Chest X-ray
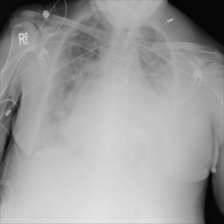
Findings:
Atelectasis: negative
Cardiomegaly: negative
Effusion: negative
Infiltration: positive
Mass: negative
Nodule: negative
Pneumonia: negative
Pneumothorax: negative
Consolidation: negative
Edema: negative
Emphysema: negative
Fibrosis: negative
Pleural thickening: negative
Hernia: negative